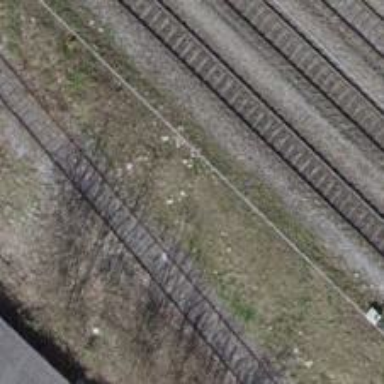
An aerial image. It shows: Single railway spur track.